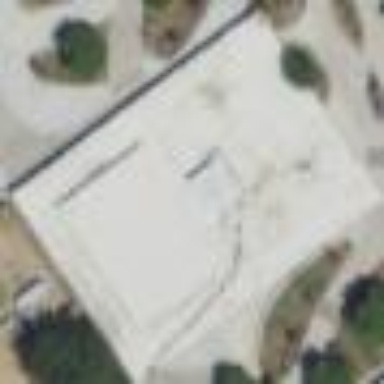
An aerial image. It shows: School building.